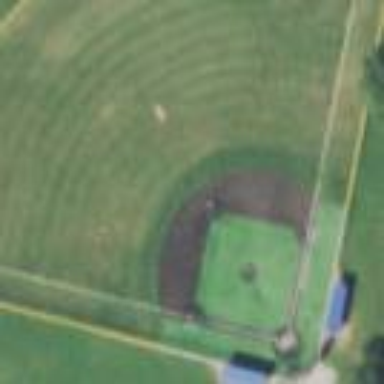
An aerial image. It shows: Baseball pitch for leisure land activities.